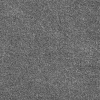
Atmospheric dust classification: dusty